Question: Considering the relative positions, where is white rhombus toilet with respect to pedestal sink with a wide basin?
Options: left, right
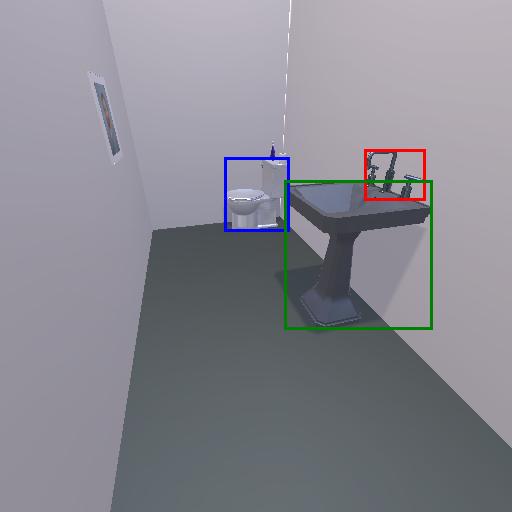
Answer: left